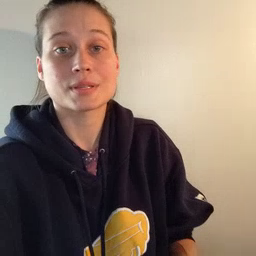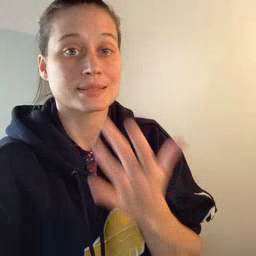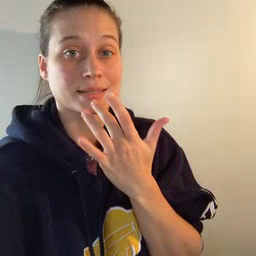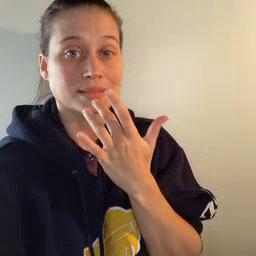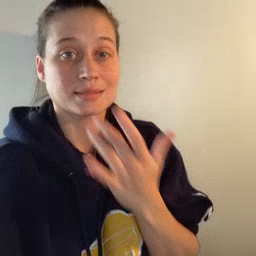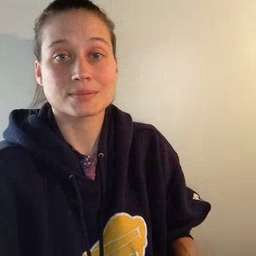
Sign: taste